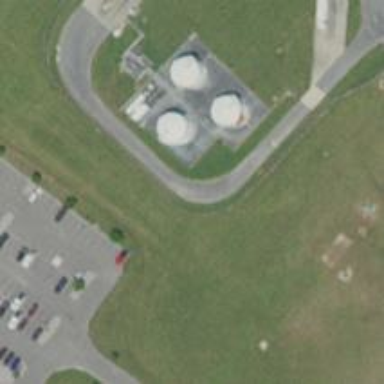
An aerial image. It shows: Storage tank that is man-made.